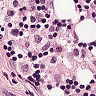
Metastatic tissue present: no